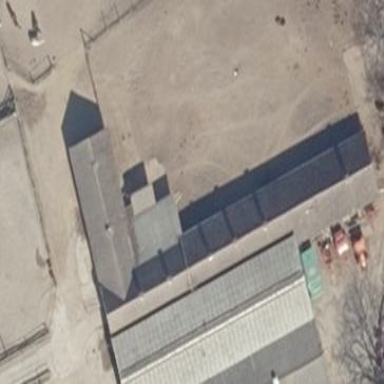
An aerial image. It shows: Stable.